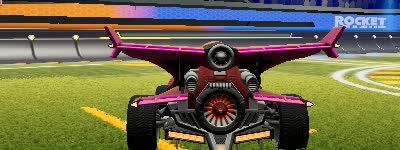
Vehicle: aftershock